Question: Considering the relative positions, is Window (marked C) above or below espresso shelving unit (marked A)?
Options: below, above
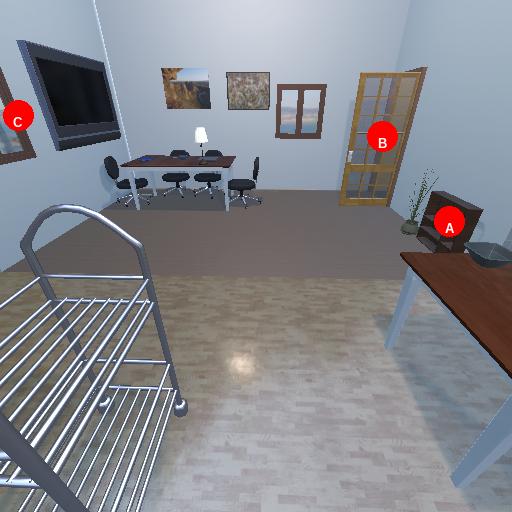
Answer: below